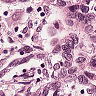
Metastatic tissue present: yes